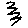
Label: zigzag